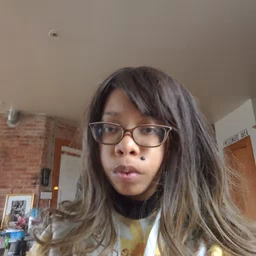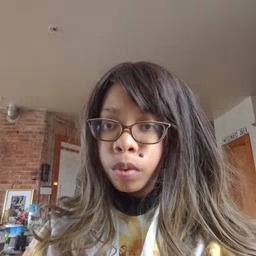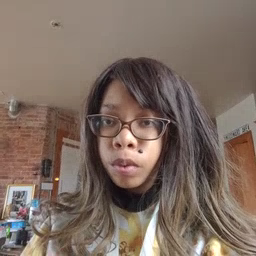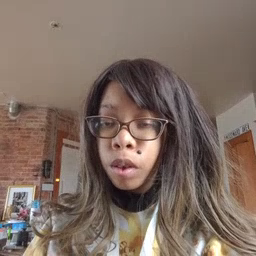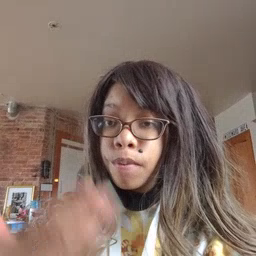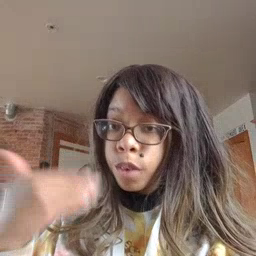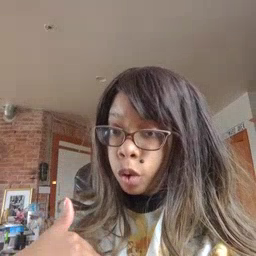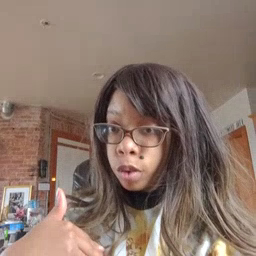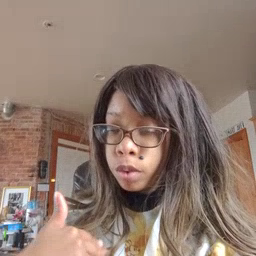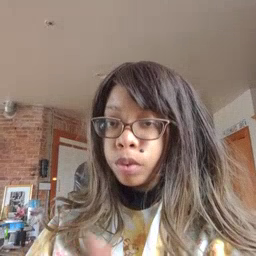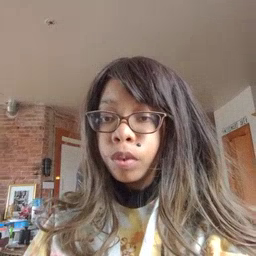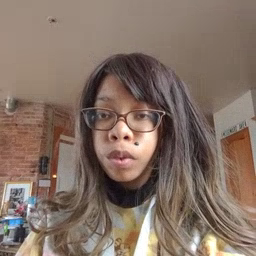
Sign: before